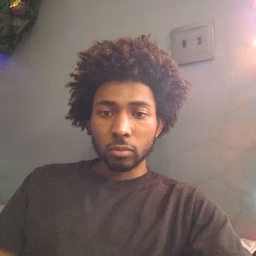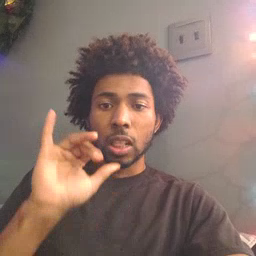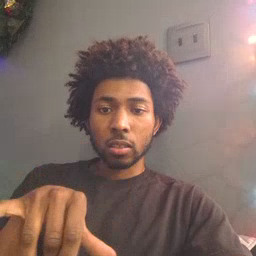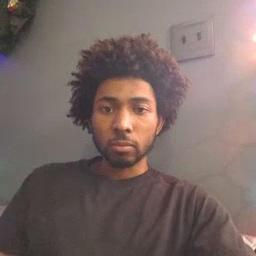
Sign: that